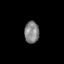
Tissue: skin
Cell type: Epithelial cells
Senescence score: 0.2835
Nuclear area (px): 317
Mean DAPI intensity: 129.584